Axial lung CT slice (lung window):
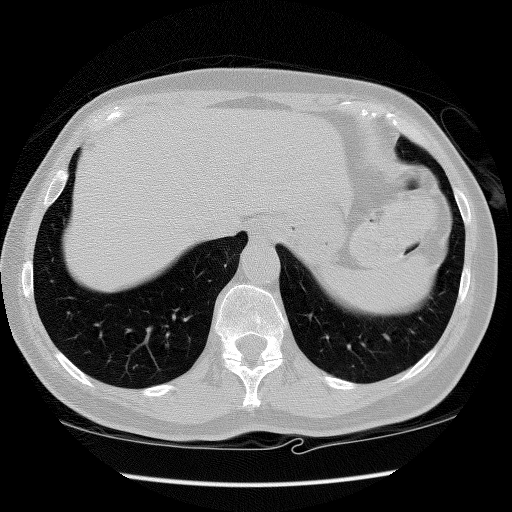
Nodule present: no